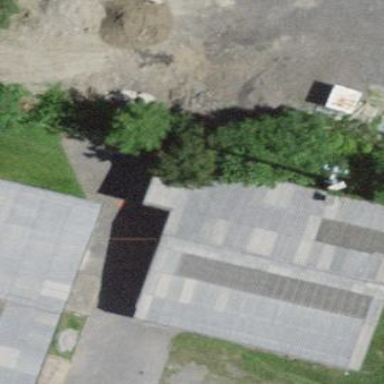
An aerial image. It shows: Industrial building.